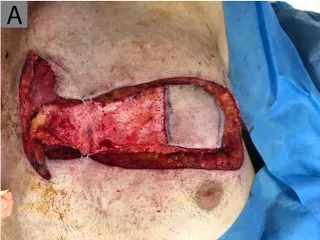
IMAP tube design. Clinical photographs demonstrating the process of IMAP tubing, de-epithelialization and inset. (A) The medial extension of the flap is de-epithelialized and the lateral portion is tubed with the epithelial surface forming the internal tube lining.
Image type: medical_photograph (skin_photograph)